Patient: sex F, age 69
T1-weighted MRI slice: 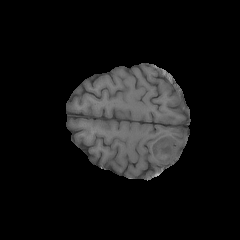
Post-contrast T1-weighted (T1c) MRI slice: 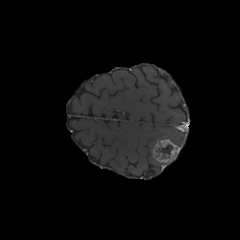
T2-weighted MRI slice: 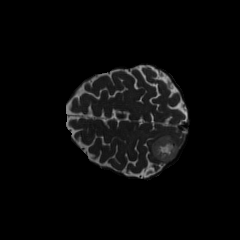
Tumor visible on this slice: yes
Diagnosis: Glioblastoma, IDH-wildtype
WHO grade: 4